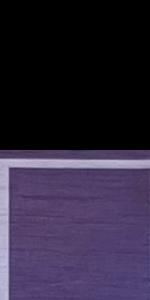
Label: Empty